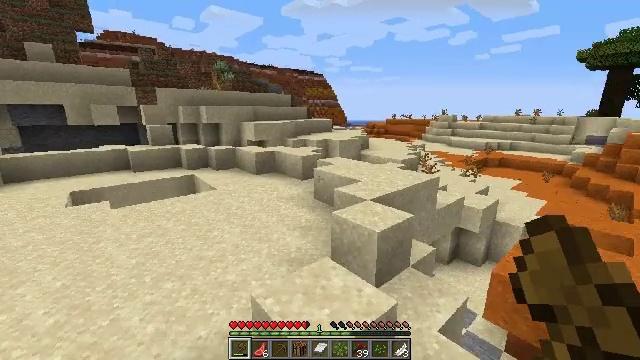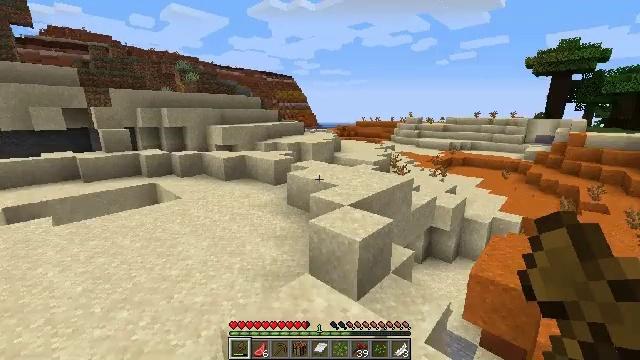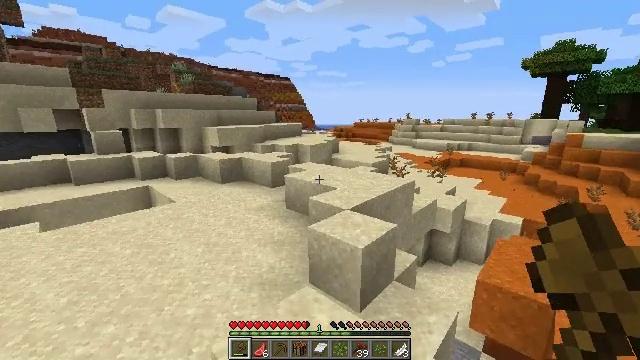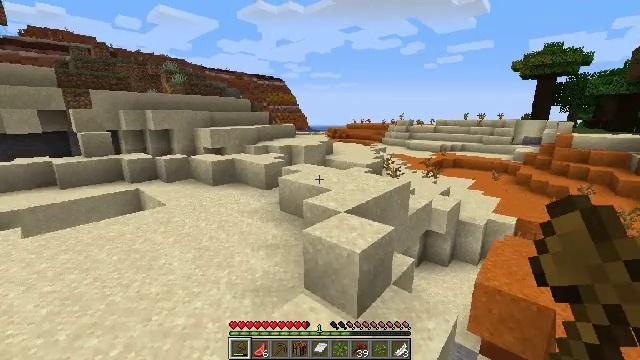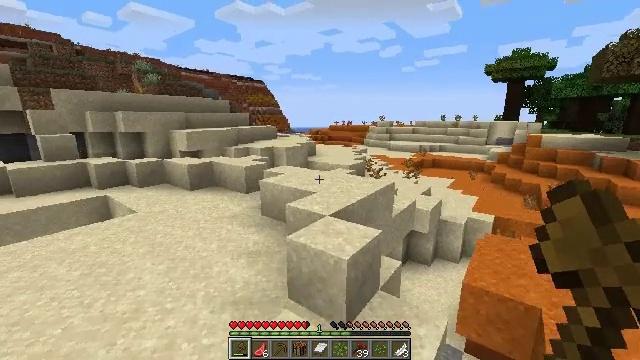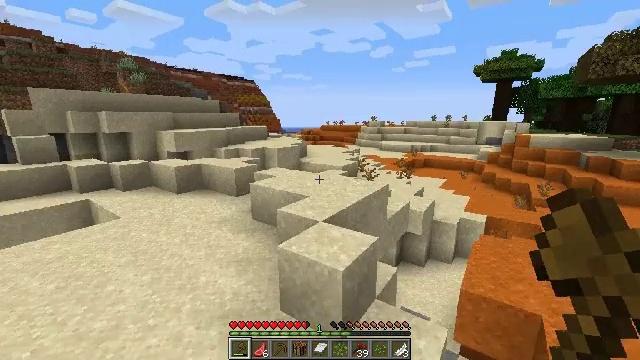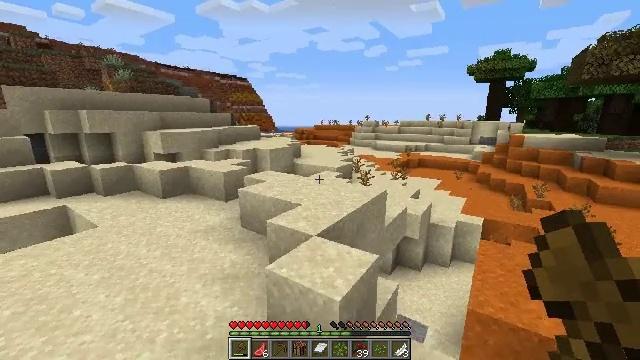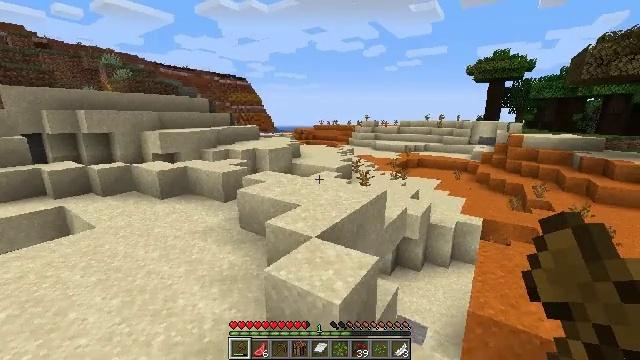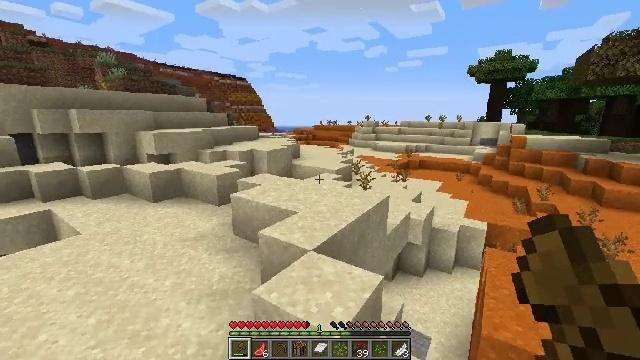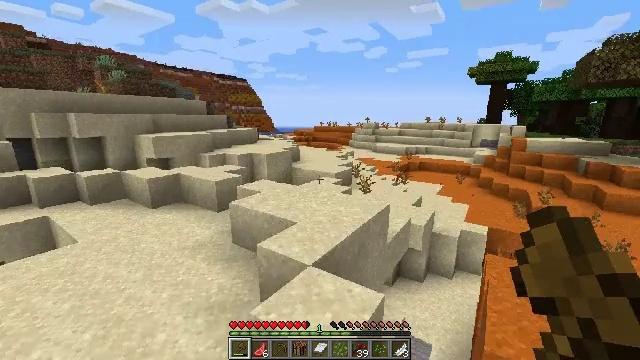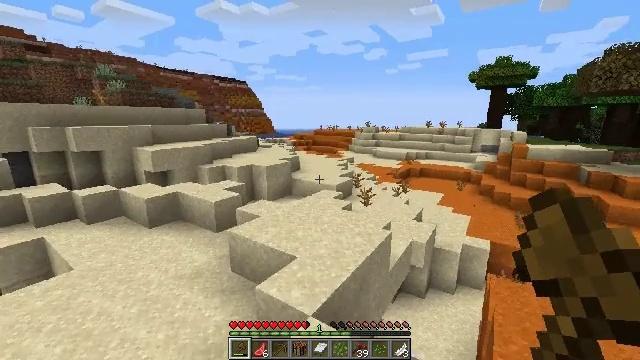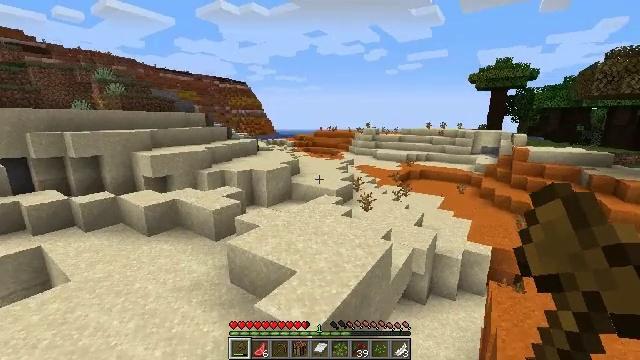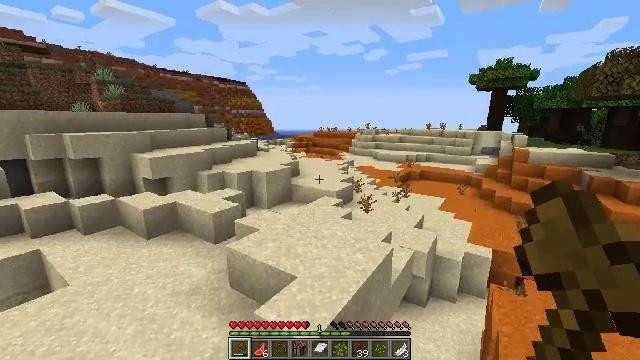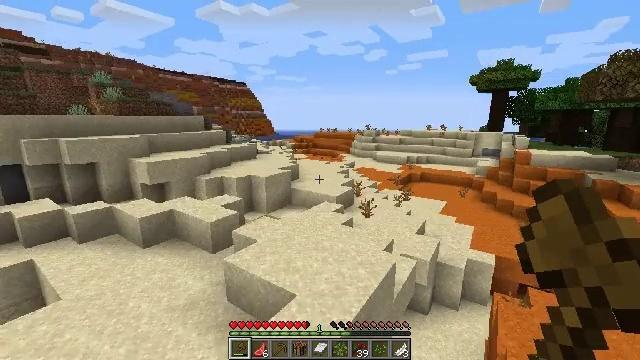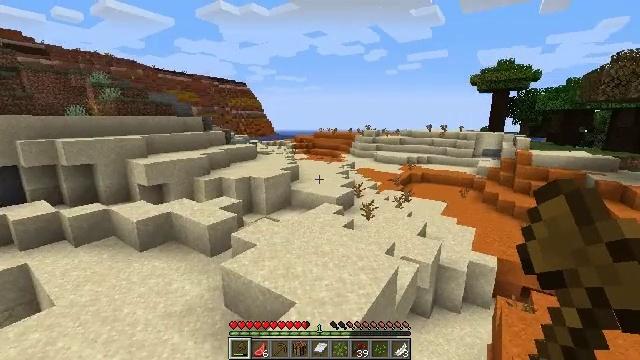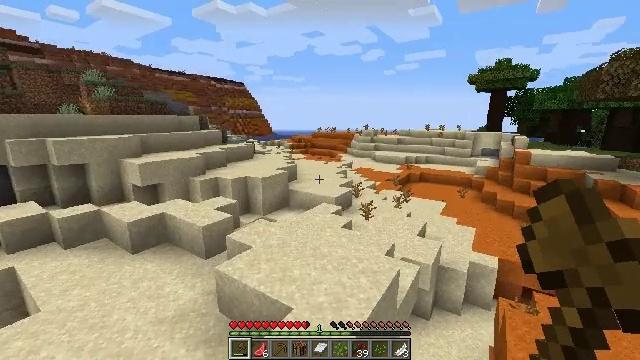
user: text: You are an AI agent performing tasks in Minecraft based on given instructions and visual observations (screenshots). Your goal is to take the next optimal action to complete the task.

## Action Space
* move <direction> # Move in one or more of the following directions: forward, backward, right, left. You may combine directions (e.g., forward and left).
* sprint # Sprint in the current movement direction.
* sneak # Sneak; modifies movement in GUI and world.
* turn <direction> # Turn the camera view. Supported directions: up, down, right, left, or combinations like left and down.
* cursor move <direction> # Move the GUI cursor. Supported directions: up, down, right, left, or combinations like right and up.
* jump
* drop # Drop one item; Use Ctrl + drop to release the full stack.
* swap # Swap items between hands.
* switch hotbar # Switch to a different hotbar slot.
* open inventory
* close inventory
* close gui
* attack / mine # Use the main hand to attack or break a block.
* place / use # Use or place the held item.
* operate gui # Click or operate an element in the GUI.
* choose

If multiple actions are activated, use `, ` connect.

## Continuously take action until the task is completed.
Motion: motion action
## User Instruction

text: Break the red sand block.
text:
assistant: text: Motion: move forward, turn right
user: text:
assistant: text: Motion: move forward
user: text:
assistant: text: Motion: move forward, turn right
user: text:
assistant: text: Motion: move forward, turn right
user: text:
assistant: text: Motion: move forward, turn right
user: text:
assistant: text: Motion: move forward, turn right
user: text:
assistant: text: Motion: move forward
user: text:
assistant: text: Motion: move forward
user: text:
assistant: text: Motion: move forward, jump
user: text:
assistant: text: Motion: move forward, jump
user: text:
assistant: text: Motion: move forward, jump
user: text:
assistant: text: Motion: move forward, jump
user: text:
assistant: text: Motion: move forward
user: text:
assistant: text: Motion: move forward
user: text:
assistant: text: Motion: move forward
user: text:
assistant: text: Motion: move forward, turn right
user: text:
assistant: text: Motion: move forward, turn right
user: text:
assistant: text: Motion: move forward, turn right
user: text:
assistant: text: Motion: move forward and move left, turn right and up
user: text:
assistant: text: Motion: move forward and move left, turn right
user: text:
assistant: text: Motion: move forward and move left
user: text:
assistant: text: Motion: move forward and move left
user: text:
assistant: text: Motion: move forward and move left
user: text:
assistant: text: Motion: move forward and move left
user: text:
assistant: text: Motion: move forward and move left
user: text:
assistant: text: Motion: move forward
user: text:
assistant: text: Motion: move forward
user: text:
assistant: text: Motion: move forward, turn left
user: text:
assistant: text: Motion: move forward, turn left
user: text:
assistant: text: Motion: move forward, turn left and up